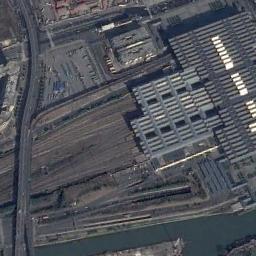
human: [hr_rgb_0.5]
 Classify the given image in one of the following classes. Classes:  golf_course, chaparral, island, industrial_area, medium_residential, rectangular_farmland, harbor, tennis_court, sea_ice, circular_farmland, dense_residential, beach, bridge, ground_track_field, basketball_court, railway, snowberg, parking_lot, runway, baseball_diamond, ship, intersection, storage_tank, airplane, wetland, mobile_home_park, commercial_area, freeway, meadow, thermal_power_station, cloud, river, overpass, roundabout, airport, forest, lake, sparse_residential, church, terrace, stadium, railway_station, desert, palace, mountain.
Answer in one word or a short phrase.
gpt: railway_station